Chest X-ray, PA view. Patient: 64 years old, sex M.
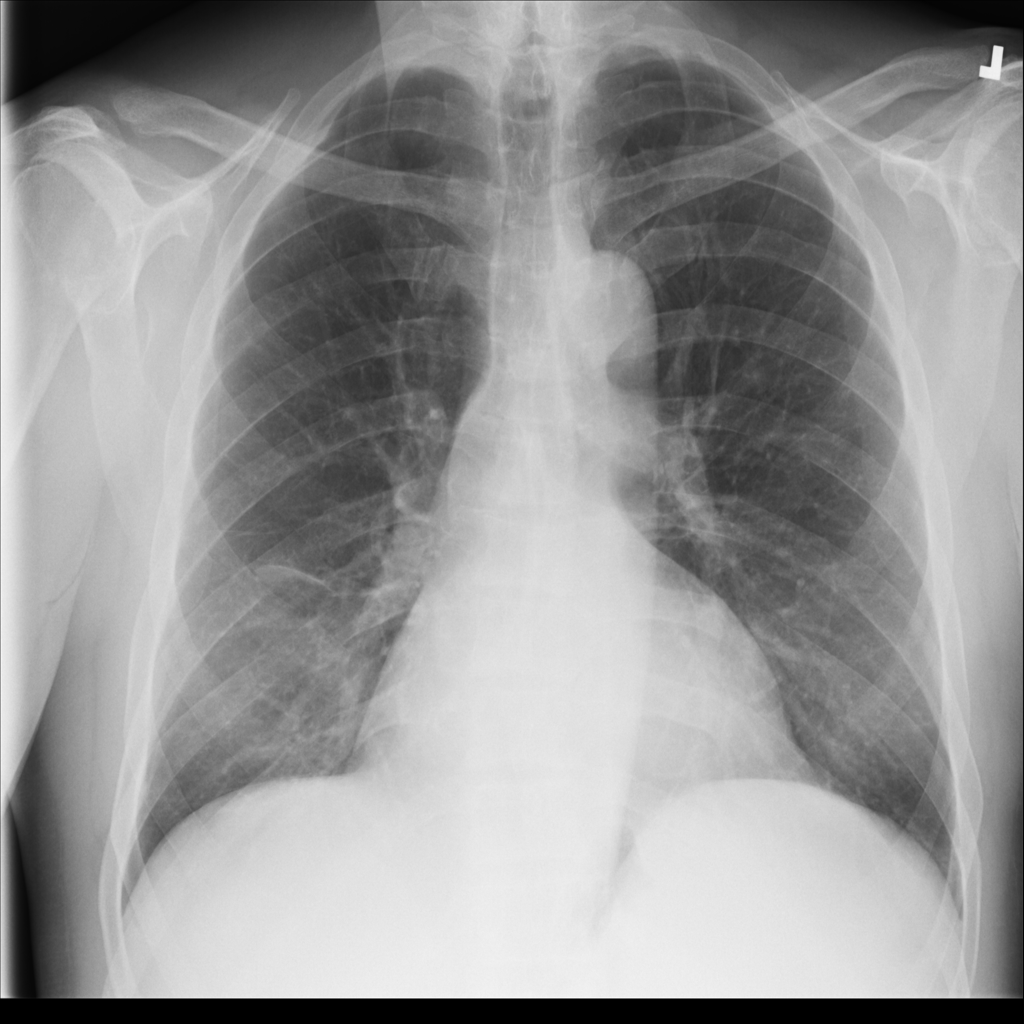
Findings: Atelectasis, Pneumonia